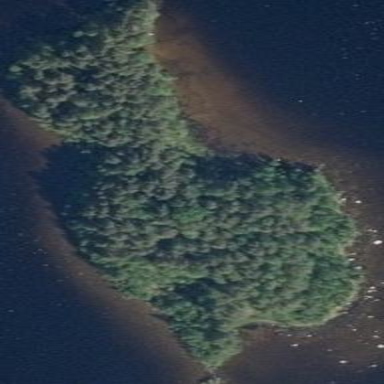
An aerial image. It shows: Islet covered with woodland.